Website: bh-photo
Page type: payment
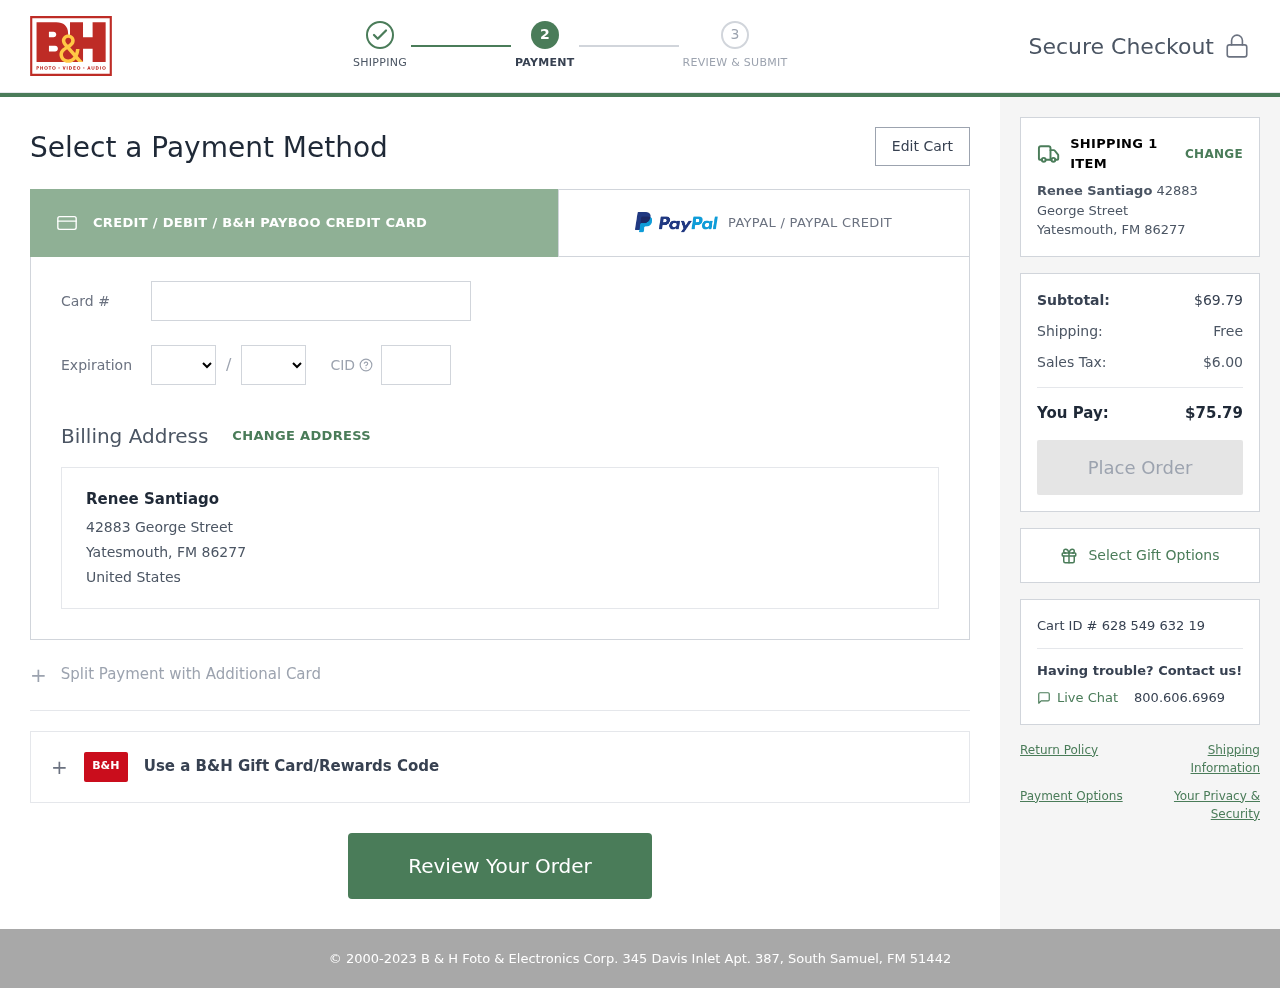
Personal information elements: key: PII_CARD_CVV
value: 7638
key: PII_CARD_EXPIRY_MONTH
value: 06
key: PII_CARD_EXPIRY_YEAR
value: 29
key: PII_CARD_NUMBER
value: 3481 5228 8204 977
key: PII_CITY_STATE_ZIP
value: Yatesmouth, FM 86277
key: PII_COUNTRY
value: United States
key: PII_FULLNAME
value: Renee Santiago
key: PII_STREET
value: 42883 George Street
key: PII_FULLNAME2
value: Renee Santiago
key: PII_STREET2
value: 42883 George Street
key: PII_CITY_STATE_ZIP2
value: Yatesmouth, FM 86277
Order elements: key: ORDER_NUM_ITEMS
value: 1
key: ORDER_SUBTOTAL
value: $69.79
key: ORDER_SHIPPING_COST
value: Free
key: ORDER_TAX
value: $6.00
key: ORDER_TOTAL
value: $75.79
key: ORDER_ID
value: Cart ID # 628 549 632 19